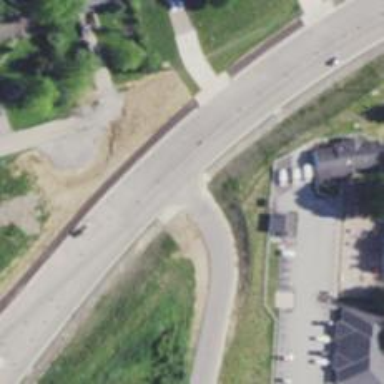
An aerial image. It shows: Unmarked crossing on cycleway road.